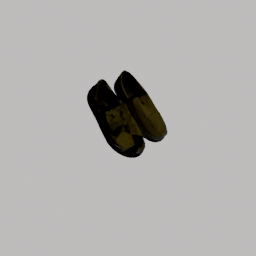
Label: people